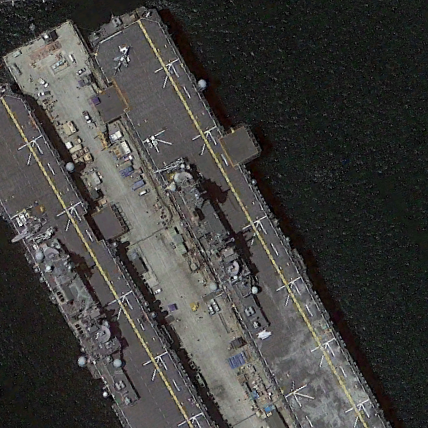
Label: assault